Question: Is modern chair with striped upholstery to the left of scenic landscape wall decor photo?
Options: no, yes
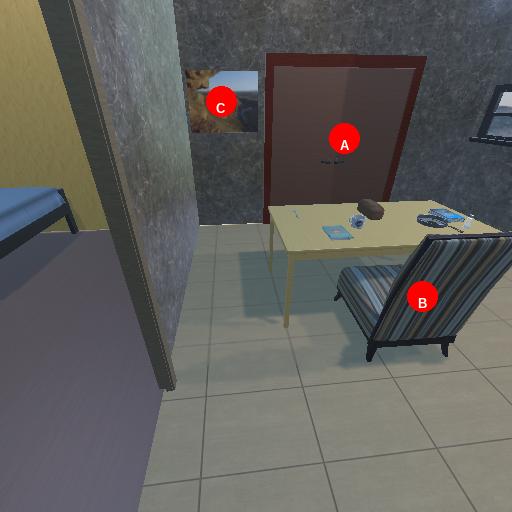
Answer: no